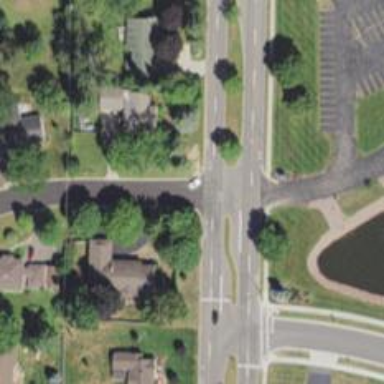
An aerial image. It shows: Stop road.